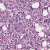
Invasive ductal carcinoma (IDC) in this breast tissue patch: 1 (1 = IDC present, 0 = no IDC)